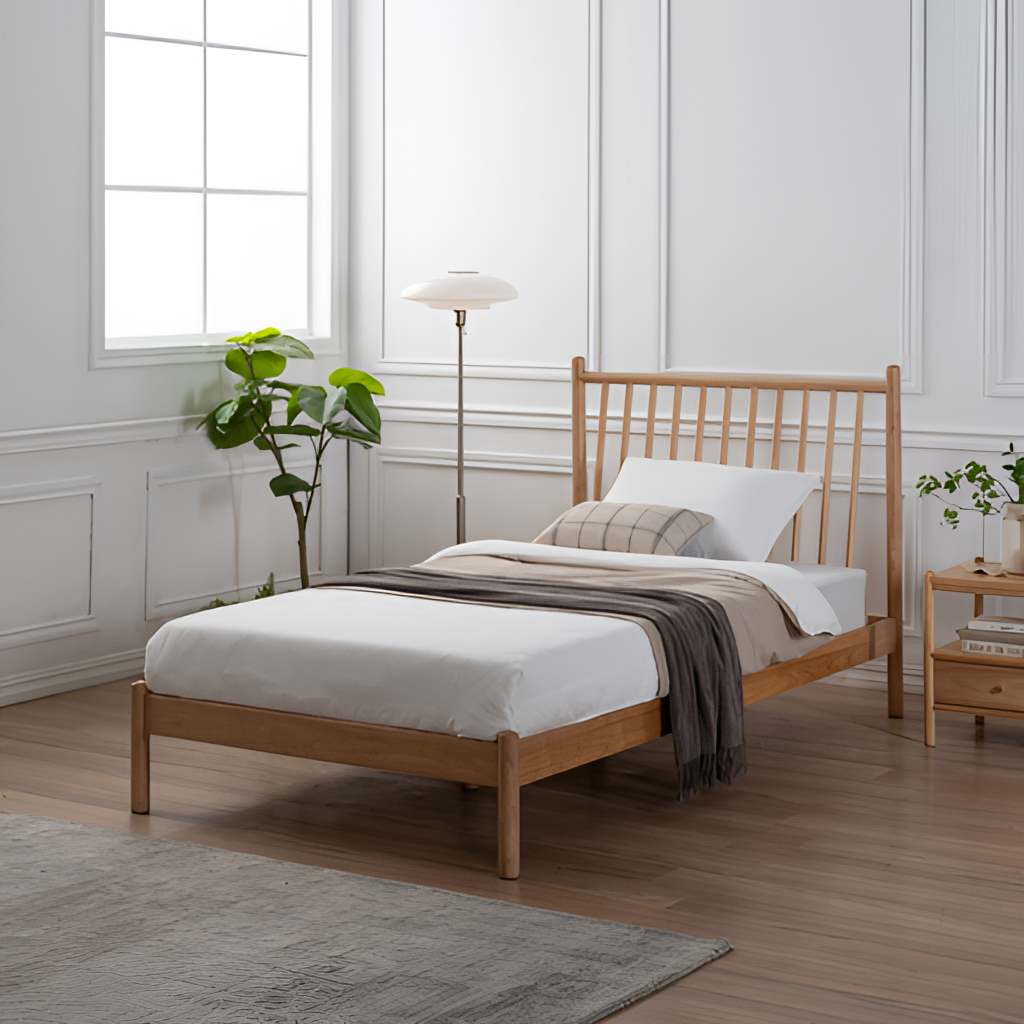
wood bed, bedroom, minimalist, white paint wallpaper, with solid pattern, wood flooring, with plank pattern